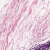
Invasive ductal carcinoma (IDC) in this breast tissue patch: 0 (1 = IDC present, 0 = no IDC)